Question: I am using column chooser for customizing columns in 'jqGrid' records, but iam appending '<thead>' to 'jqGrid' for alignment purpose, for this iam unable to reorder my 'jqGrid' columns with 'columnChooser'.
My code is:
'''
if (success==true) {
$("#merror").text('');
$("#list1").jqGrid("GridUnload")
$("#list1").jqGrid({
url:"./controllers/apGetTestData.php?testanzres=1&testsuite="+testsuite+
"&testcase="+testcase+"&ch="+ch+"&fromdate="+fromdate+
"&todate="+todate+"&mmss="+mmss,
datatype: 'xml',
mtype: 'GET',
height: 'auto',
colNames:[ 'RRID', 'Release Tag','Completed Date','Result', 'Firm Ware','DUT','Summary','Remarks'],
colModel:[
{name:'idreleaseRequest', index:'idreleaseRequest', width:24},
{name:'releaseRequestTag', index:'releaseRequestTag'},
{name:'DateInfo', index:'Date Info', sortable:false,align:'center'},
{name:'Result', index:'Result', sortable:false},
{name:'Firm Ware', index:'Firm Ware', sortable:false},
{name:'DUT', index:'DUT', sortable:false},
{name:'Summary', index:'Summary', sortable:false, align:'left'} ,
{name:'Remarks', index:'Total Suites', sortable:false}],
pager: $('#pager1'),
rowNum:6,
rowList:[6,12,18,24],
sortable:true,
sortname: 'timeStamp',
sortorder: "DESC",
// caption:"Test Results : "+ globalData,
caption:"Test Results ",
shrinkToFit:true,
autowidth: true,
viewrecords: true,
rownumbers:true,
cloneToTop:true,
hidedlg: true
});
$("table.ui-jqgrid-htable thead").appendTo("table#list1");
function ShowHideColumn () {
$.extend(true, $.ui.multiselect, {
locale: {
addAll: 'Make all visible',
removeAll: 'Hide All',
itemsCount: 'Avlialble Columns'
}
});
$.extend(true, $.jgrid.col, {
width: 450,
modal: true,
msel_opts: {dividerLocation: 0.5},
dialog_opts: {
minWidth: 470,
show: 'blind',
hide: 'explode'
}
});
$("#list1").jqGrid("setColProp", "rn", {hidedlg: false});
$('#list1').jqGrid('columnChooser');
'''
when i am re-odering columns through column chooser thead names are not reordering but values are reorder, how to solve this problem would anyone help me on this please, thanks

and i am using this js files
'''
<script type="text/javascript" src="../js/jquery.js"></script>
<script type="text/javascript" src="../js/jquery-ui.js"></script>
<script type="text/javascript" src="../js/popup/popup.js"></script>
<script type="text/javascript" src="js/viewTestReq.js"></script>
<script type="text/javascript" src="../js/jquery.validate/jquery-validate.js"></script>
<script type="text/javascript" src="../js/jquery.form/jquery.form.js"></script>
<script type="text/javascript" src="http://code.jquery.com/jquery-1.7.1.min.js"></script>
<script type="text/javascript" language="javascript" src="http://code.jquery.com/jquery-ui- 1.8.2.custom.min.js"></script>
<script type="text/javascript" src="http://ajax.googleapis.com/ajax/libs/jqueryui/1.8.18/jquery-ui.min.js"></script>
<script type="text/javascript" src="../js/ui.multiselect.js"></script>
<script type="text/javascript" src="../js/jqGrid/js/i18n/grid.locale-en.js"></script>
<script type="text/javascript" src="http://www.ok-soft-gmbh.com/jqGrid/jquery.jqGrid-4.3.1/js/jquery.jqGrid.min.js"></script>
<script type="text/javascript" src="http://ajax.googleapis.com/ajax/libs/jqueryui/1.8.18/jquery-ui.min.js"></script>
'''
For column Chooser i am using seperate function like this:
'''
function ShowHideColumn () {
$.extend(true, $.ui.multiselect, {
locale: {
addAll: 'Make all visible',
removeAll: 'Hide All',
itemsCount: 'Avlialble Columns'
}
});
$.extend(true, $.jgrid.col, {
width: 450,
modal: true,
msel_opts: {dividerLocation: 0.5},
dialog_opts: {
minWidth: 470,
show: 'blind',
hide: 'explode'
}
});
$("#list1").jqGrid("setColProp", "rn", {hidedlg: false});
$('#list1').jqGrid('columnChooser');
}
'''
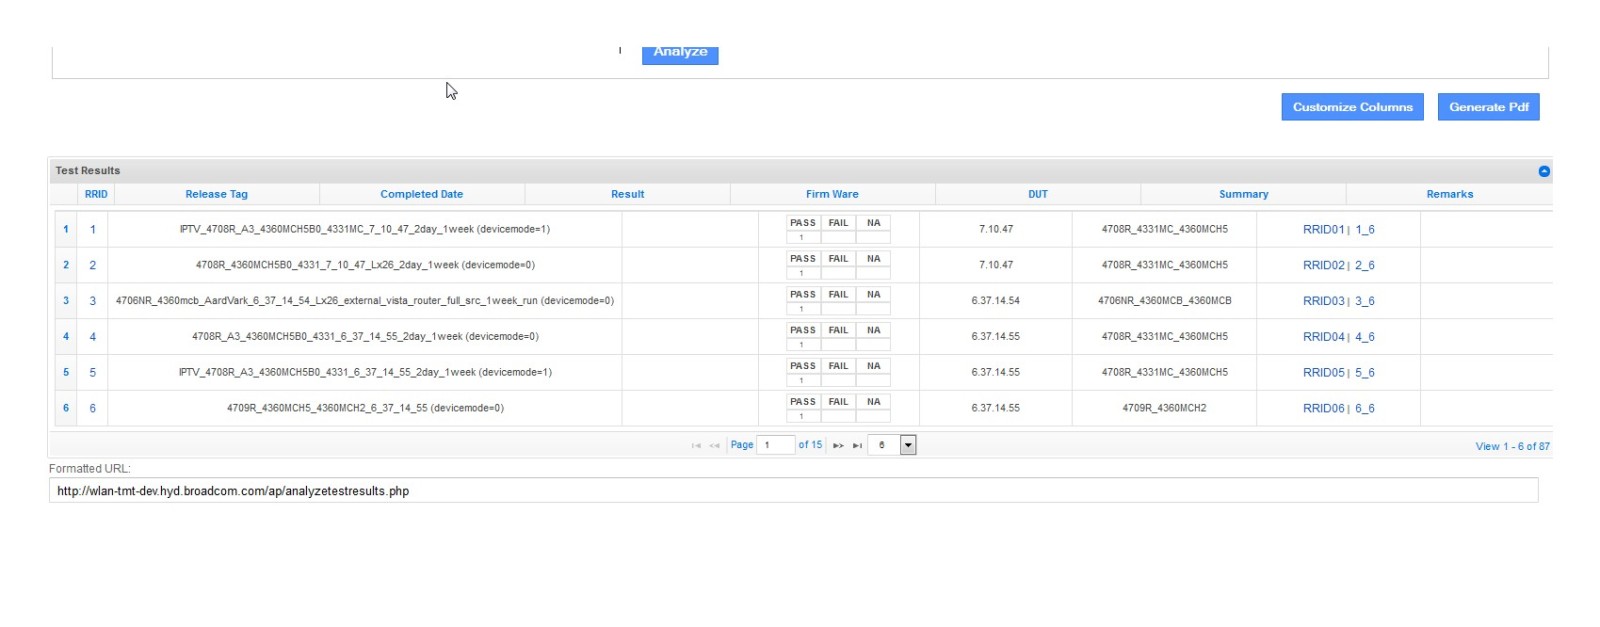
Answer: You included jQuery and jQuery UI and even in . It's wrong! See
'''
<script type="text/javascript" src="../js/jquery.js"></script>
<script type="text/javascript" src="http://code.jquery.com/jquery-1.7.1.min.js"></script>
'''
and
'''
<script type="text/javascript" src="../js/jquery-ui.js"></script>
<script type="text/javascript" language="javascript"
src="http://code.jquery.com/jquery-ui-1.8.2.custom.min.js"></script>
<script type="text/javascript"
src="http://ajax.googleapis.com/ajax/libs/jqueryui/1.8.18/jquery-ui.min.js"></script>
<script type="text/javascript"
src="http://ajax.googleapis.com/ajax/libs/jqueryui/1.8.18/jquery-ui.min.js"></script>
'''
One should include every JavaScript library !!!
Additionally I don't recommend you to use old 4.3.1 version of jqGrid and include copy of jqGrid from my web site ('http://www.ok-soft-gmbh.com/jqGrid'). There are some public CDN (Content Delivery Network) with jqGrid. For example <URL>:
'''
<link rel="stylesheet" type="text/css"
href="http://cdnjs.cloudflare.com/ajax/libs/jqgrid/4.6.0/css/ui.jqgrid.css"/>
<script type="text/javascript"
src="http://cdnjs.cloudflare.com/ajax/libs/jqgrid/4.6.0/js/i18n/grid.locale-en.js"></script>
<script type="text/javascript"
src="http://cdnjs.cloudflare.com/ajax/libs/jqgrid/4.6.0/js/jquery.jqGrid.min.js"></script>
'''
The jsfiddle demo which you posted contains a lot of unneeded CSS rules which is origin of the problem with wrong alignment of the columns. The fixed demo <URL> don't have the problem.
: One can't just set 'table-layout:auto' for all internal tables of jqGrid. It will break internal structure of jqGrid. If you need to set the width of columns based on the width of content on cells in the column or column header then you can follow <URL>.